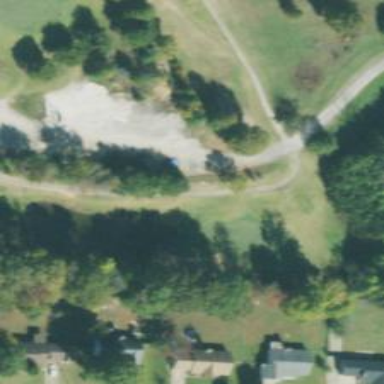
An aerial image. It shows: View of golf hole.